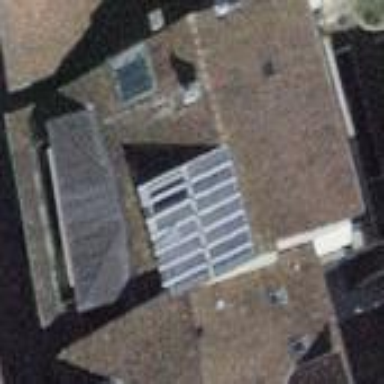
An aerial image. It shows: Building with tiled roof.